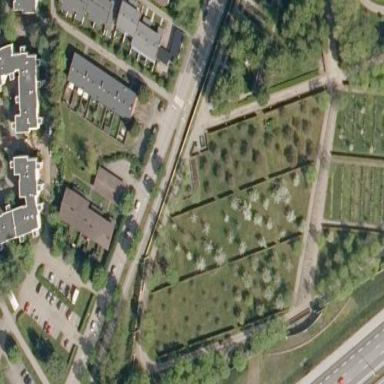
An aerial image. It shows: Sector in the cemetery.